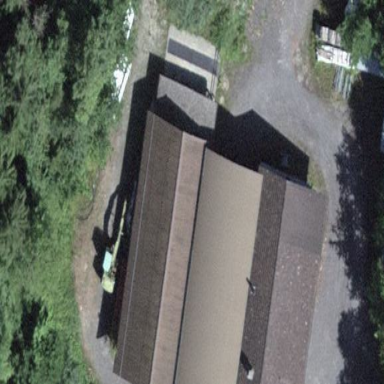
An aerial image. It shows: Sawmill building.